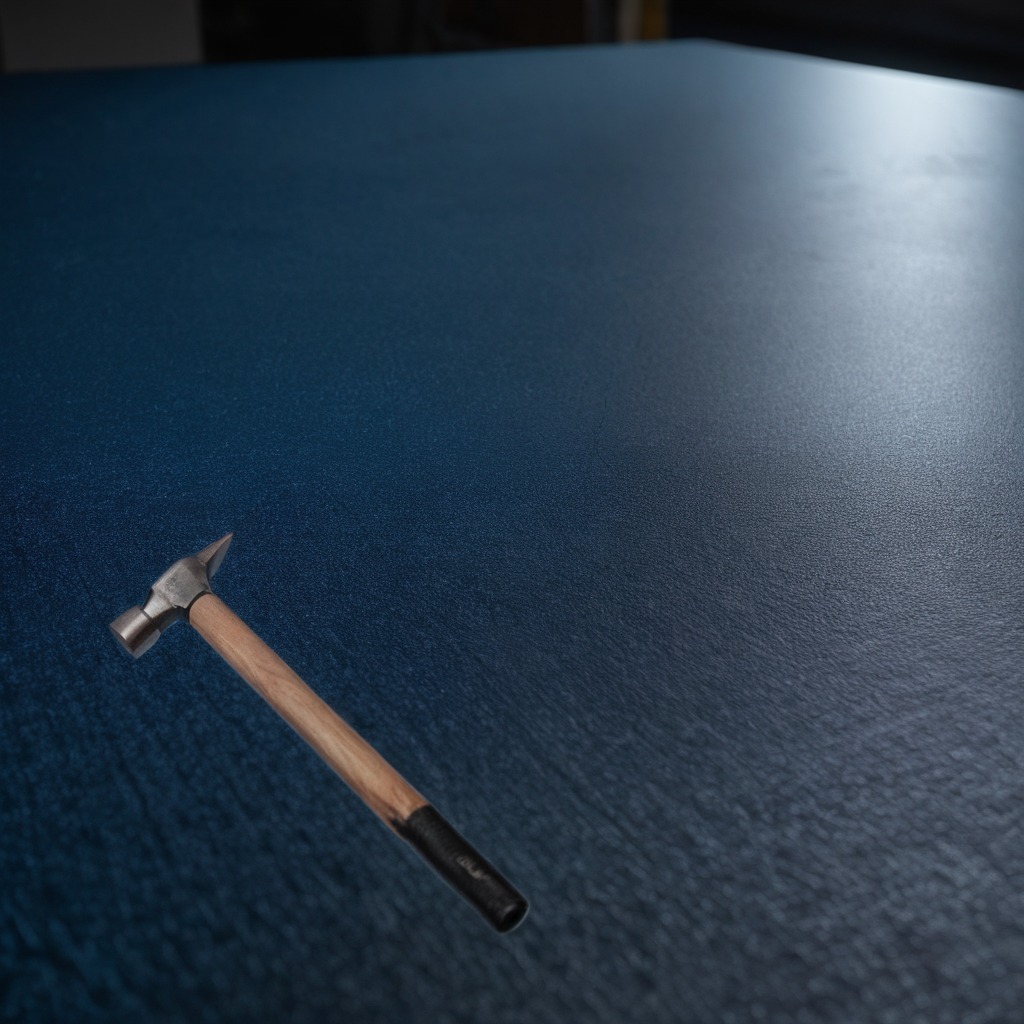
A hammer is lying on a clean granite tabletop covered with a blue rubber mat inside a workshop at night.